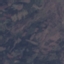
Land use / land cover: HerbaceousVegetation